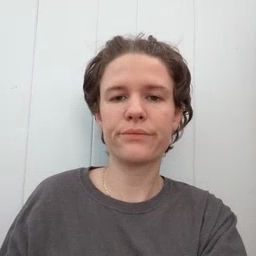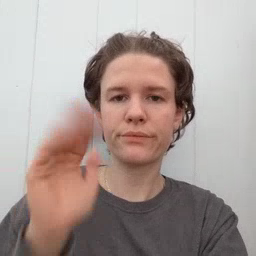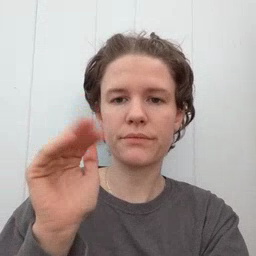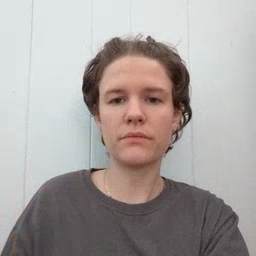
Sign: bye